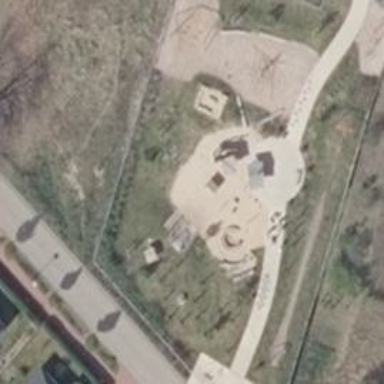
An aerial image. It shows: Playground with ground surface featuring basket swing.